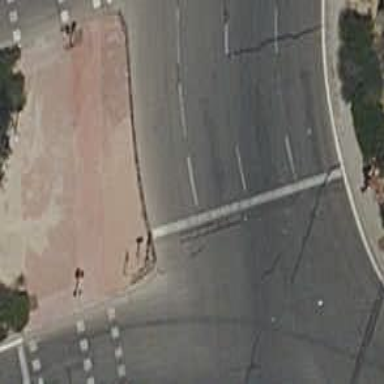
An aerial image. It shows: Secondary road with asphalt surface leading to roundabout junction.